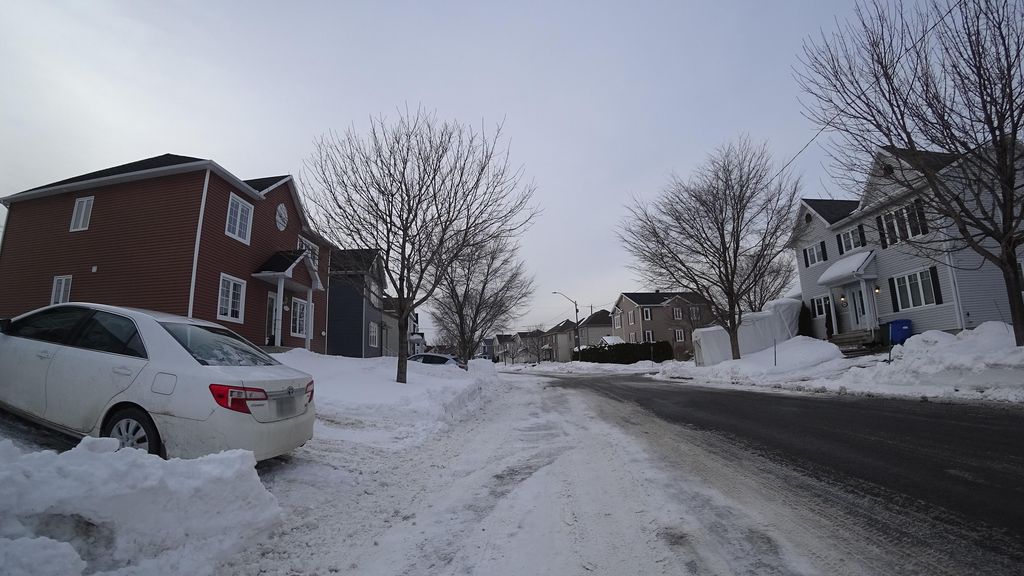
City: quebec_city